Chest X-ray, AP view. Patient: 24 years old, sex F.
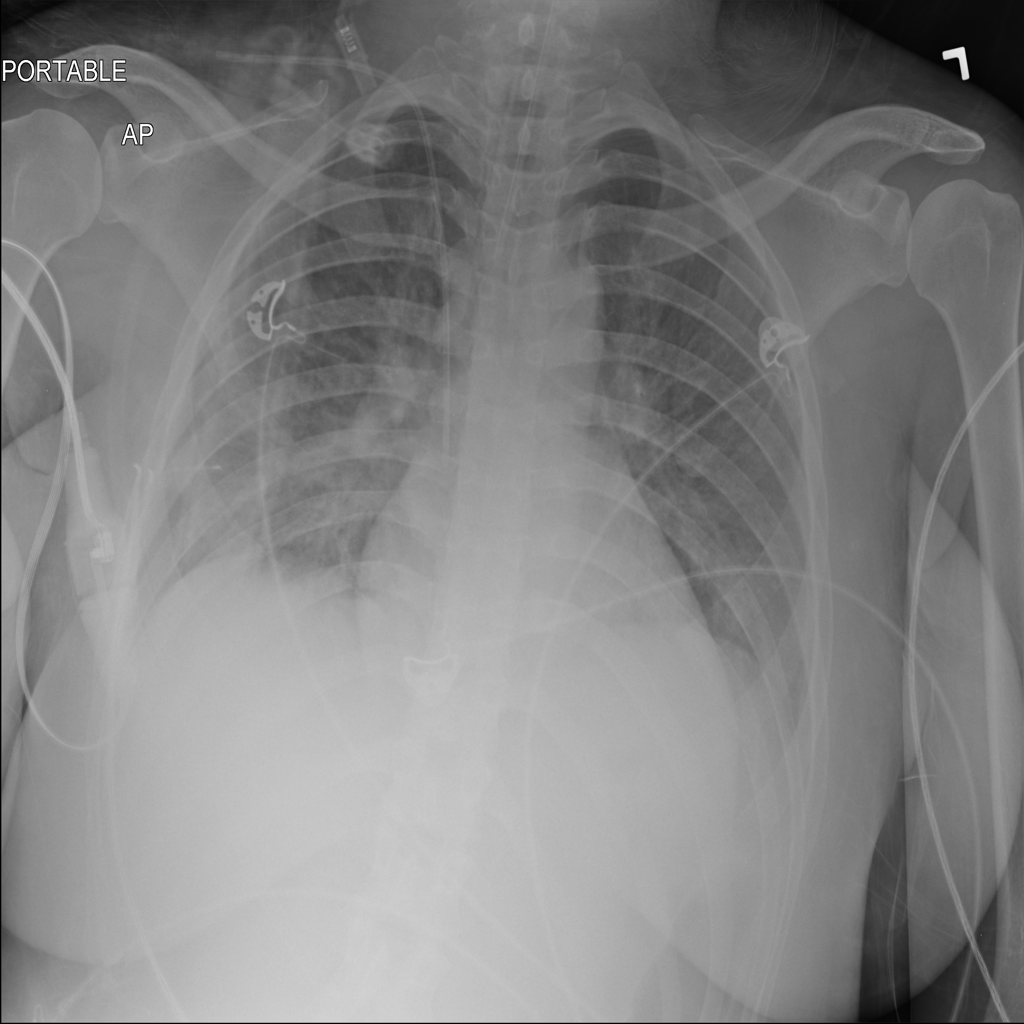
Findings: No Finding